Question: I am taking on somebody's ASP.NET MVC 5 project, and playing around with some of the HTML and CSS code. In 'Site.css', I have the following code:
'''
h1
{
color: rgb(255, 0, 0);
font-size: 100pt;
font-family: 'Baskerville Old Face', Garamond, serif;
font-weight: bold;
font-style: italic;
}
'''
However, when I run the program and inspect the elements, I notice the 'h1' that I have in my HTML file is not displayed as I have defined above. Instead, the 'color' and 'font-size' properties seem to revert to their default. In the inspector in Firefox, these properties are crossed out as in this screenshot:

What could be the cause of this? I'm assuming that it is something which the previous owner of the project has set up, but unfortunately he is now unavailable. So I'm just looking for ideas as to what may be the root of this behaviour?
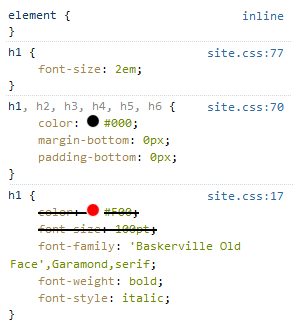
Answer: Your css code is in the wrong order - as your style is before the other style (yours is on line 17 and the other styles are on line 70 and 77), the second lot will override the first lot. Put your style after the h1 style on line 77 in the site.css and yours will take precedence.
<URL>:
If two rules are equal, the one declared last wins. CSS embedded in the html always come after external stylesheets regardless of the order in the html